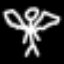
Label: angel